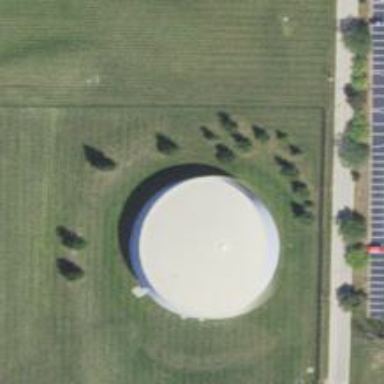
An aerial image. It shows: Storage tank with man-made structure.